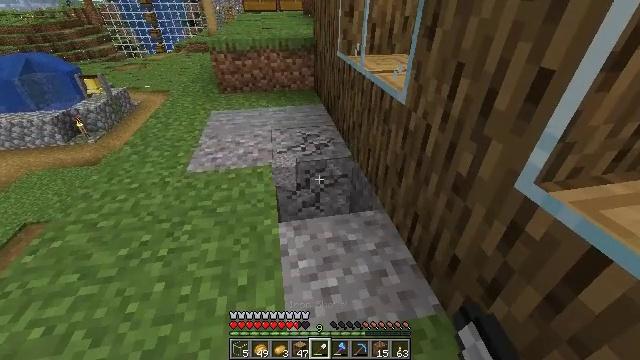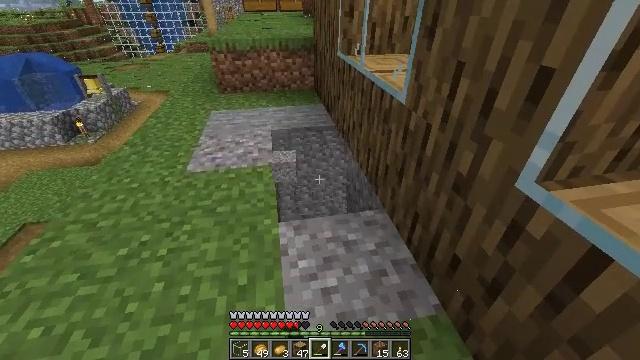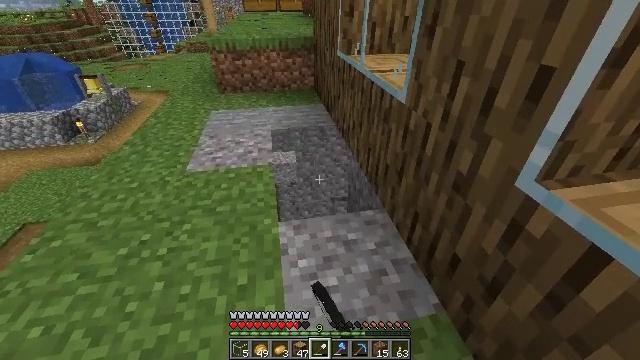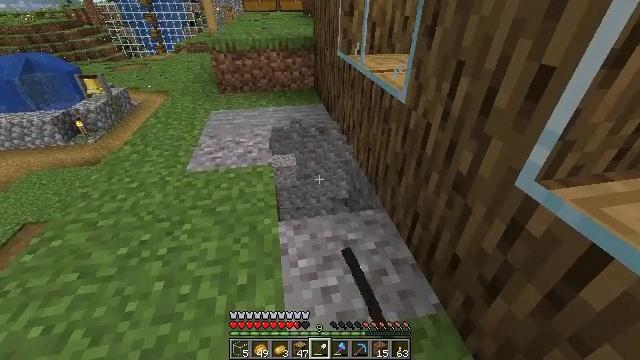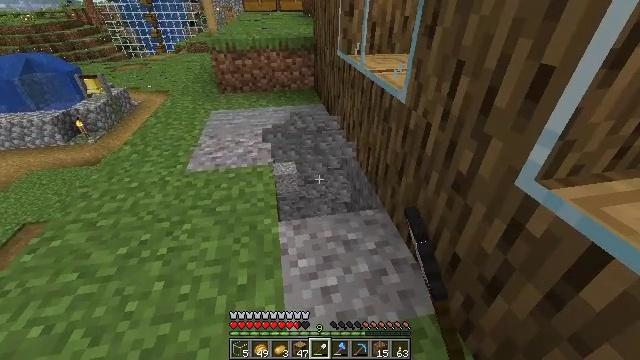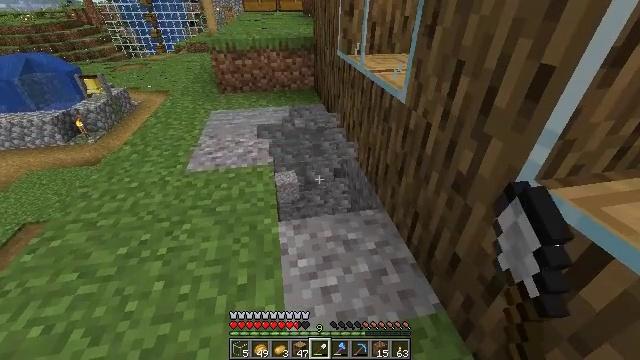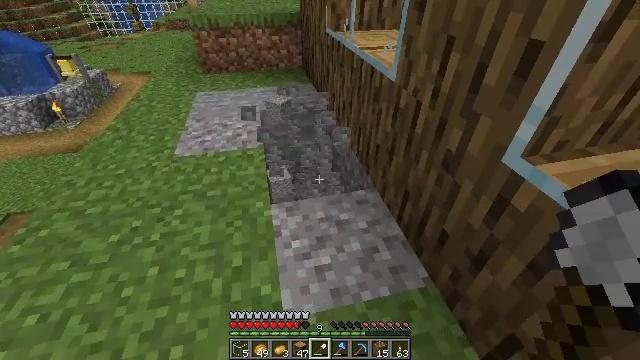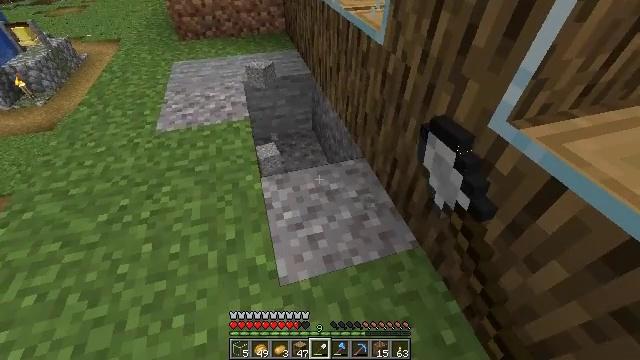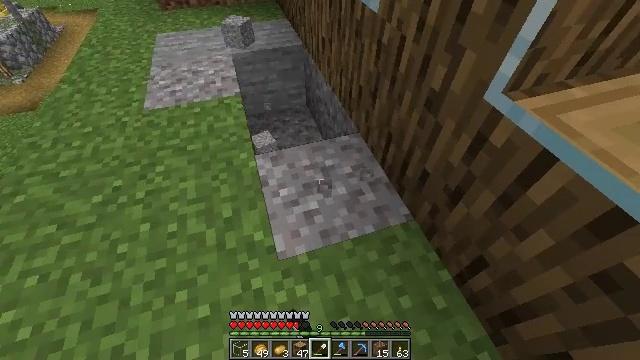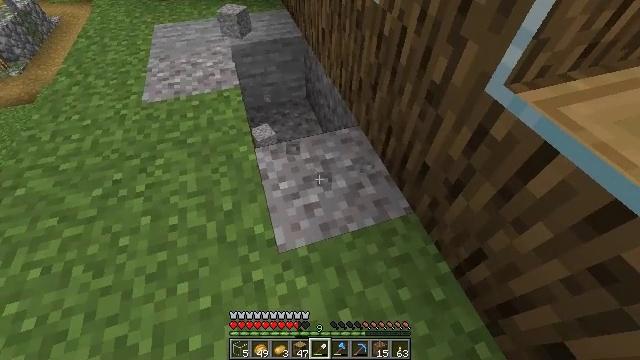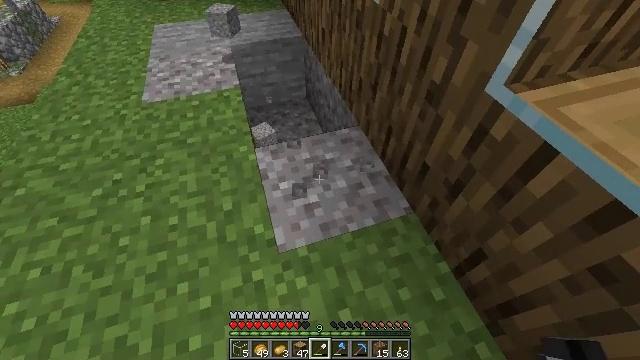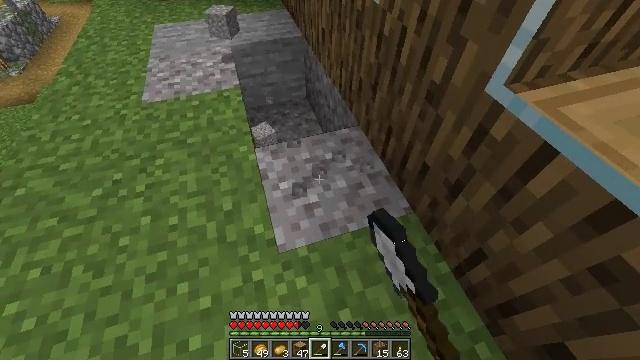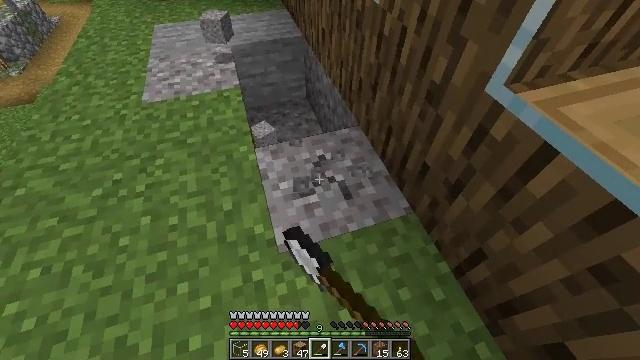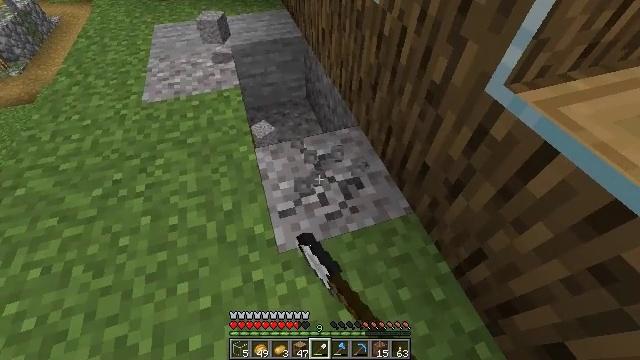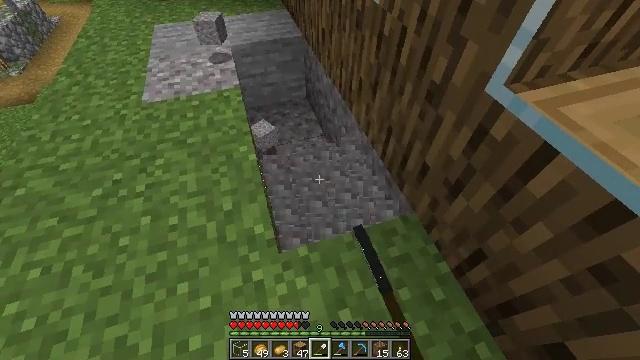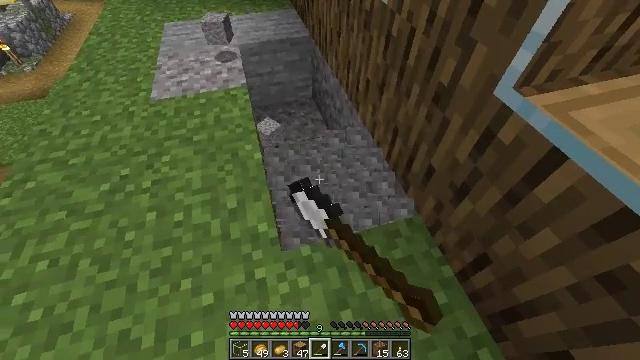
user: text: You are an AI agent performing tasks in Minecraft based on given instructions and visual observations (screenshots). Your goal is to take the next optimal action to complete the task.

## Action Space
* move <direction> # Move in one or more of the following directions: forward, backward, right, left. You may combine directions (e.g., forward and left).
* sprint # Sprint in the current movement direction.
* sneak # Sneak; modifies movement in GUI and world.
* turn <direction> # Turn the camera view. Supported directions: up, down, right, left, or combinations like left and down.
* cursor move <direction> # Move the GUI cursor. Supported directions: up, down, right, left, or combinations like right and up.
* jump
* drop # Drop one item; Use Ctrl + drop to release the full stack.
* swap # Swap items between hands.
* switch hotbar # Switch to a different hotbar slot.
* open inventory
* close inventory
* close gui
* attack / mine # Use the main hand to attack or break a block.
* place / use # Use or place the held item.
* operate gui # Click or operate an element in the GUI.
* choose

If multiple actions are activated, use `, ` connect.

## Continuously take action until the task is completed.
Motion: motion action
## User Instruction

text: Break the gravel block.
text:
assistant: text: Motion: attack / mine
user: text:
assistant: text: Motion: attack / mine
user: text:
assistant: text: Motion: attack / mine
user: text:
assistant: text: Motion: attack / mine
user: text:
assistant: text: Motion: attack / mine
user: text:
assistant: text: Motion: turn right and down, attack / mine
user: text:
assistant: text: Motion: turn right and down, attack / mine
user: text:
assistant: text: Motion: turn right and down, attack / mine
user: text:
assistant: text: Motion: turn down, attack / mine
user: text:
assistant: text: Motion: attack / mine
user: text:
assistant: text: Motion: attack / mine
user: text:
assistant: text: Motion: attack / mine
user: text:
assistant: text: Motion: attack / mine
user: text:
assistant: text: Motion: attack / mine
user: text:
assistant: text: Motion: turn left, attack / mine
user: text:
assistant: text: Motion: turn left and up, attack / mine
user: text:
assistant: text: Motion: move forward, turn left and up, attack / mine
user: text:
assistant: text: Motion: move forward, turn left and up, attack / mine
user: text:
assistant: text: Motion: turn up
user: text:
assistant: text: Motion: no_op
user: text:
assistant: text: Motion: attack / mine
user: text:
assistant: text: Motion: attack / mine
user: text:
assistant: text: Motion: attack / mine
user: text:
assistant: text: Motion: attack / mine
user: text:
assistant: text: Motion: attack / mine
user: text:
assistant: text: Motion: attack / mine
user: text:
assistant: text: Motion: attack / mine
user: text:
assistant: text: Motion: attack / mine
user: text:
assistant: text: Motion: attack / mine